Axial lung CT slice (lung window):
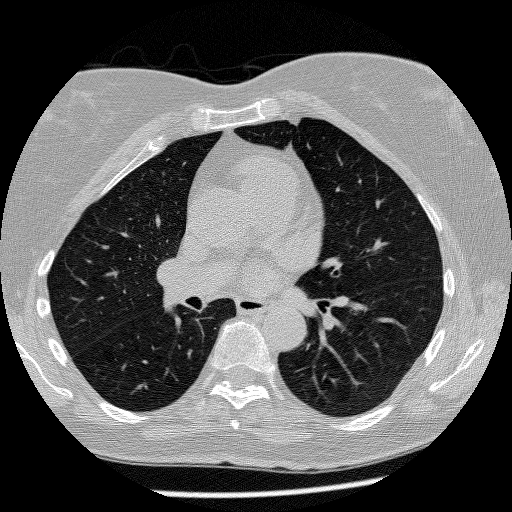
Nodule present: no